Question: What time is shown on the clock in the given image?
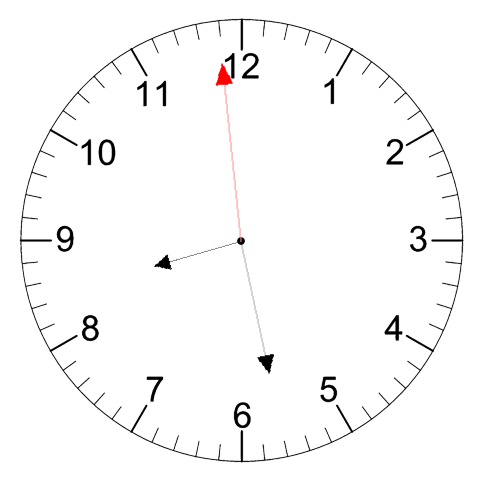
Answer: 08:27:59